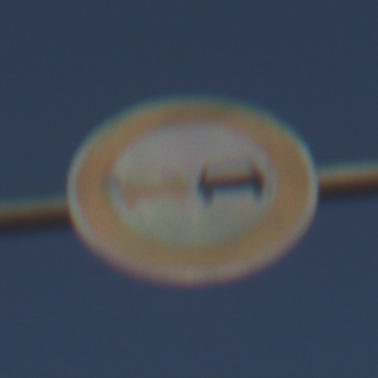
Verkehrszeichen: Ueberholverbot
Umgebung: Outdoor, Urban
Tageszeit: SunriseSunset
Wetter: Clear
Licht: Natural
Jahreszeit: NotSpecified
Kontrast: MediumContrast